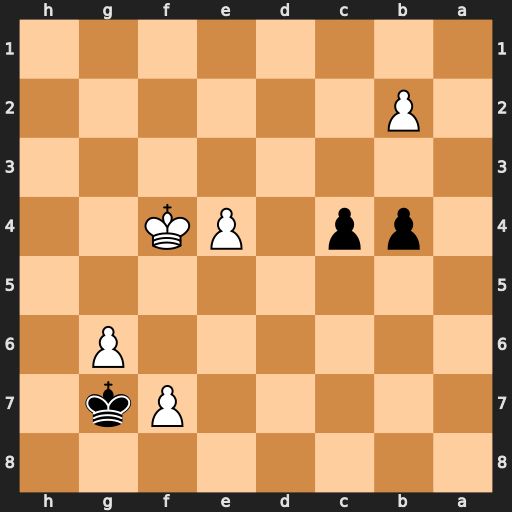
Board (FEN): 8/5Pk1/6P1/8/1pp1PK2/8/1P6/8
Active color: b
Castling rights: -
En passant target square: -
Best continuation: c3 bxc3 b3 e5 b2